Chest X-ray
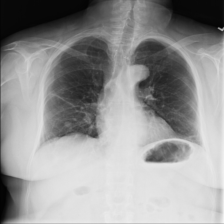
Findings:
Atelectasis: negative
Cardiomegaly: negative
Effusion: negative
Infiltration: negative
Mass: negative
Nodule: positive
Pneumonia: negative
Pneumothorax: negative
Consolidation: negative
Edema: negative
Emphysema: negative
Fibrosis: negative
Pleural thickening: negative
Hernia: negative